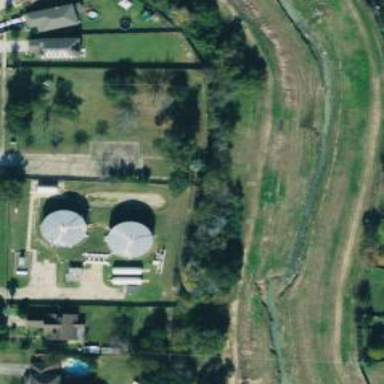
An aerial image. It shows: Man-made water works facility.